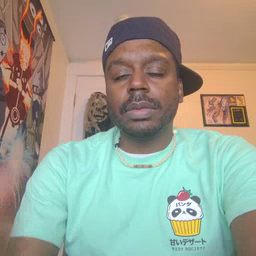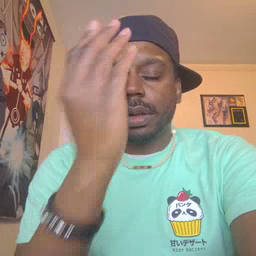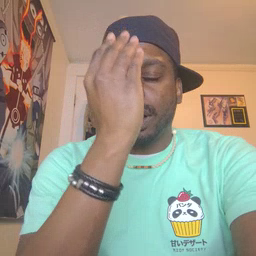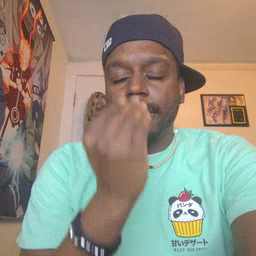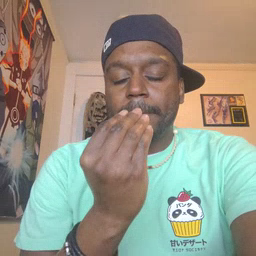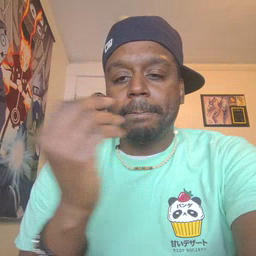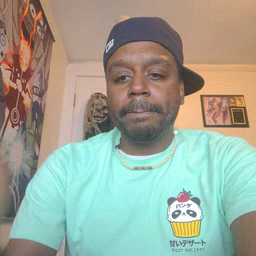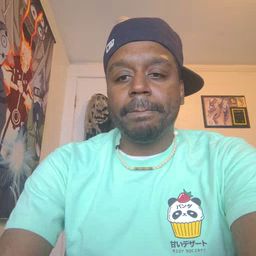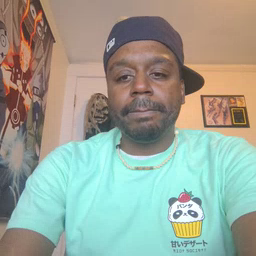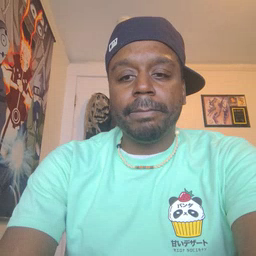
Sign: sleep